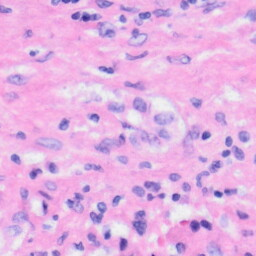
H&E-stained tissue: Liver